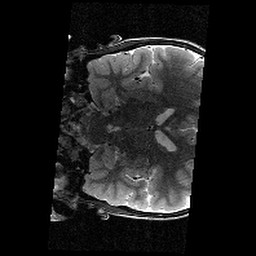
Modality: T2w
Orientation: coronal
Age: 9
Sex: male
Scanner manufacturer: siemens
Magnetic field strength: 3 T
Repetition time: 9.23 s
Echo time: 0.067 s